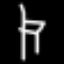
Label: chair